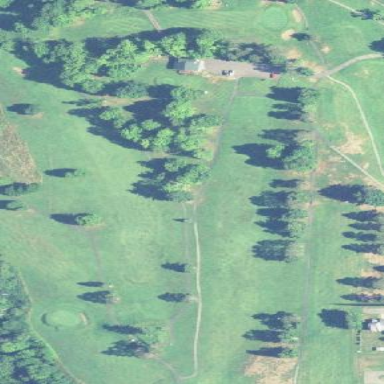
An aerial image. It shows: Golf course.